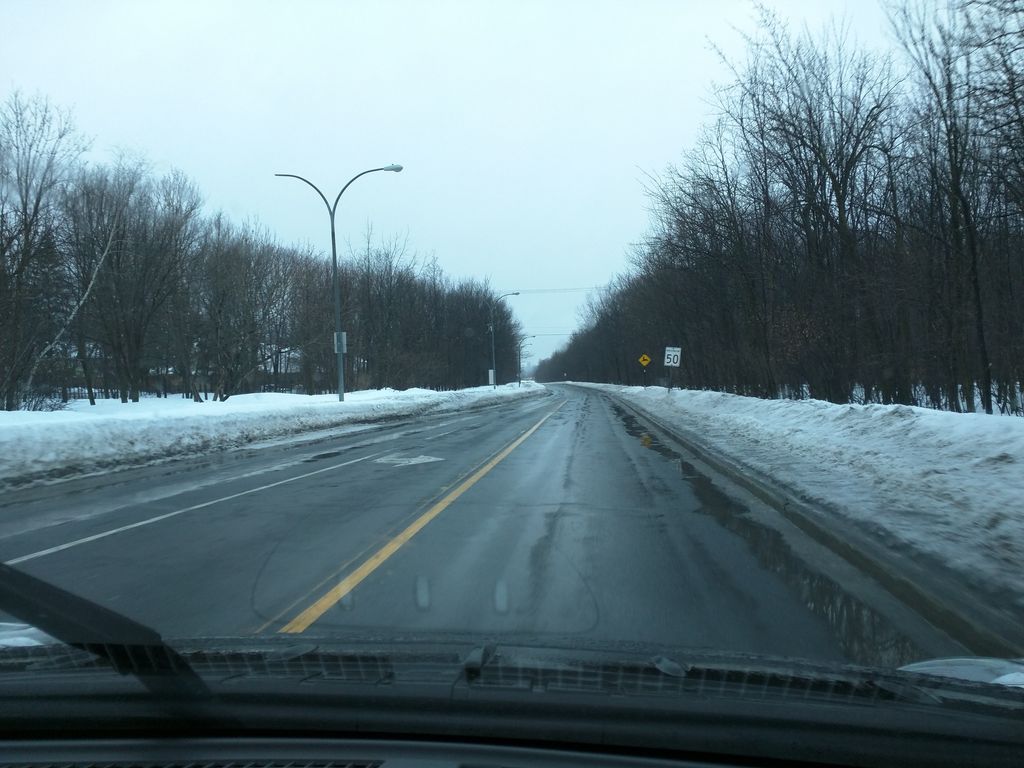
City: montreal